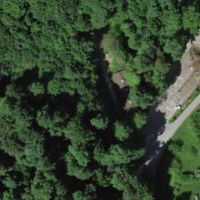
EUNIS habitat code: 53
Species observed at this site:
Galium aparine
Pararge aegeria